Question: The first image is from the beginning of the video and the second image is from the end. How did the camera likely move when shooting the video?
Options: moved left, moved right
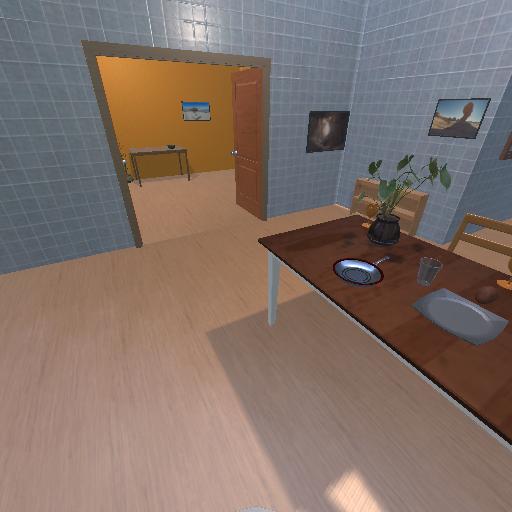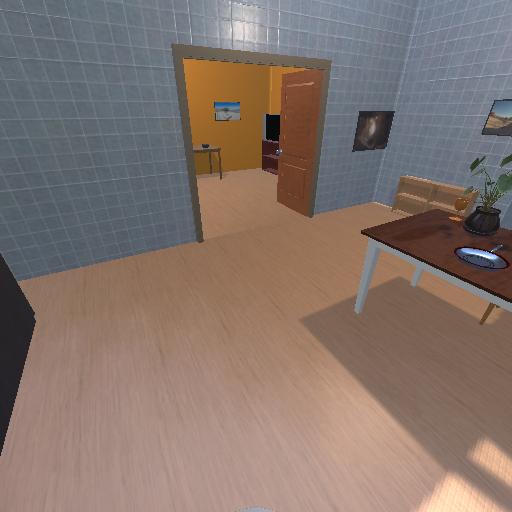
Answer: moved left